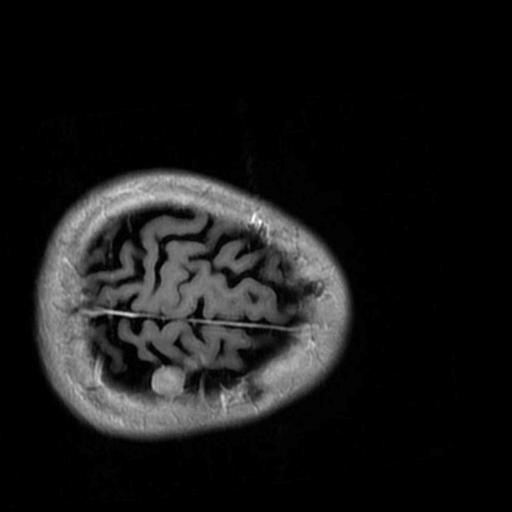
Label: brain_menin